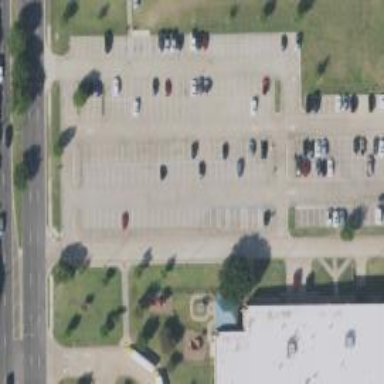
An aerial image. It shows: Parking space.